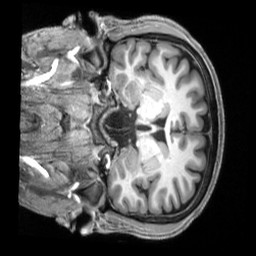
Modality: T1w
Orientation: coronal
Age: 26
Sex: male
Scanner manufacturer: siemens
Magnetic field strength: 3 T
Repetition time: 2.3 s
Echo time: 0.00229 s